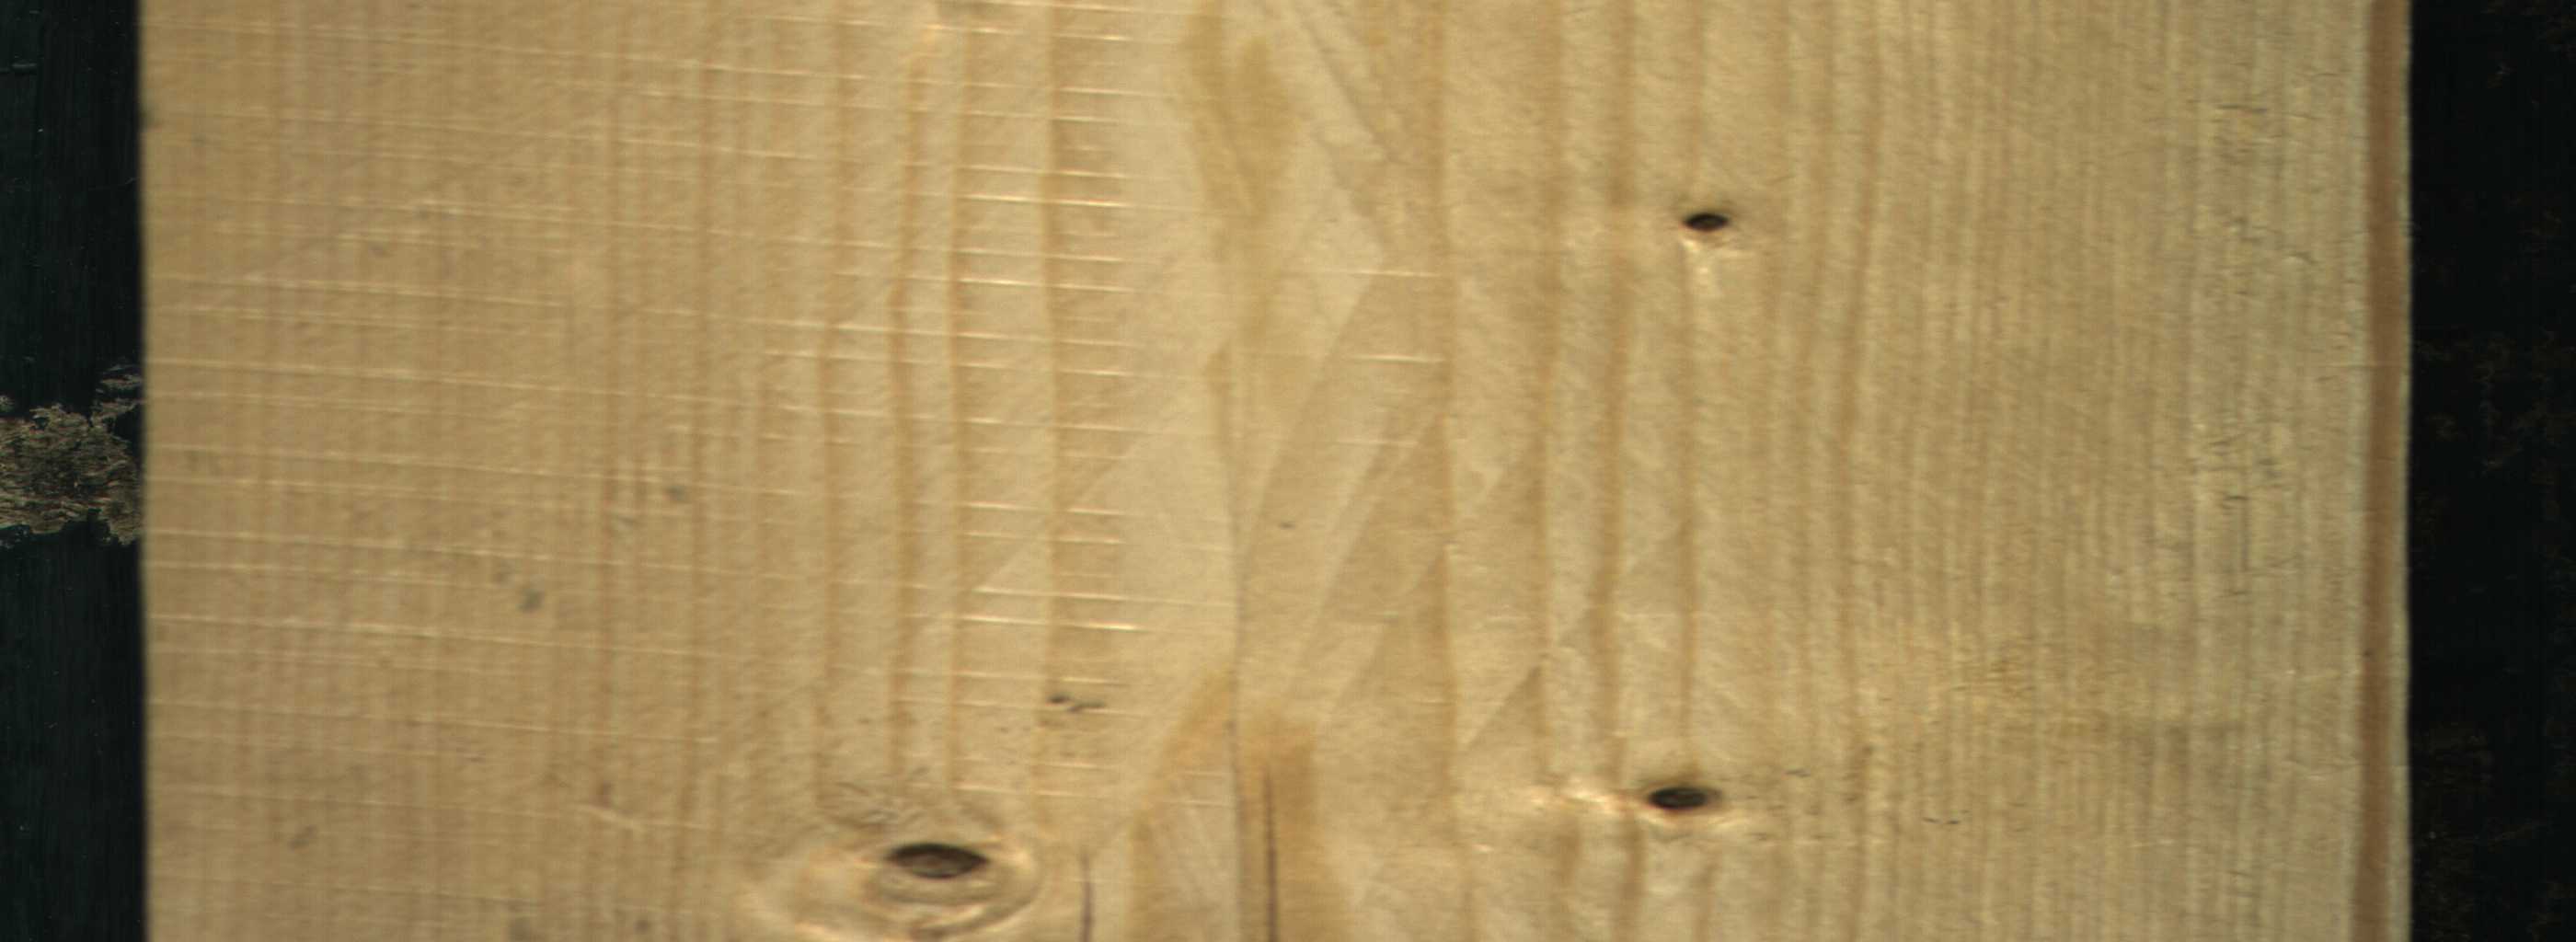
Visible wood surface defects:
Dead_Knot
Dead_Knot
Dead_Knot